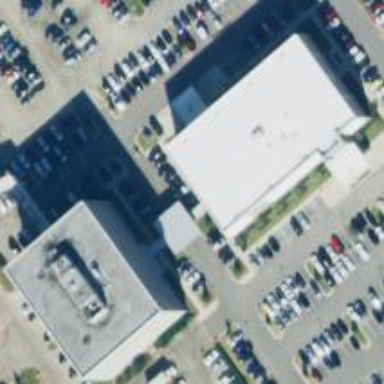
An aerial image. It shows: Hospital building.